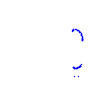
Particle: pion